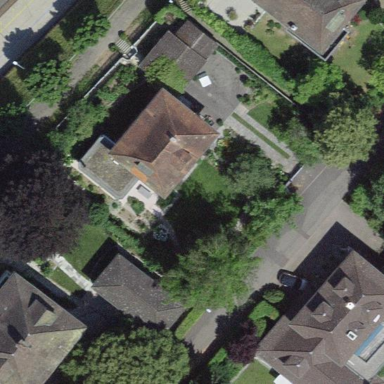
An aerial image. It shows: Building with tiled roof.